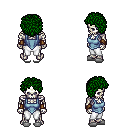
a pixel art fantasy rpg character, male body template, skeleton, blue vest, white pants, green curly afro hairstyle, leather bracers, white slippers, four views (front, back, left, right), 2x2 character sprite sheet, small pixel art, hard edges, no anti-aliasing